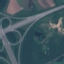
Land use / land cover: Highway